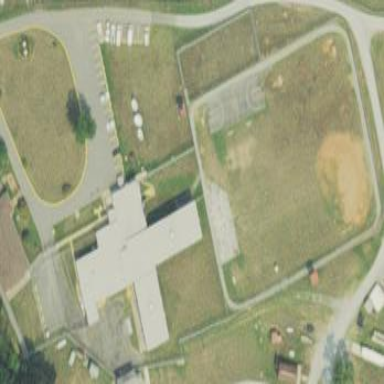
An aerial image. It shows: Prison.